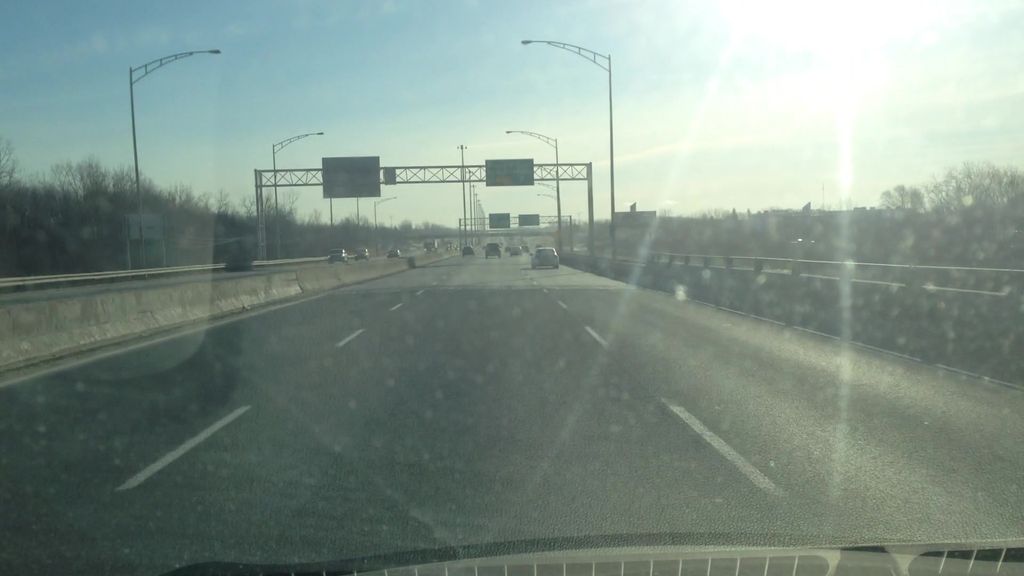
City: montreal